Interaction volume radius: 5 \u00c5
Interaction volume height: 10 \u00c5
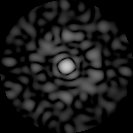
Disorder parameter: 0.8115